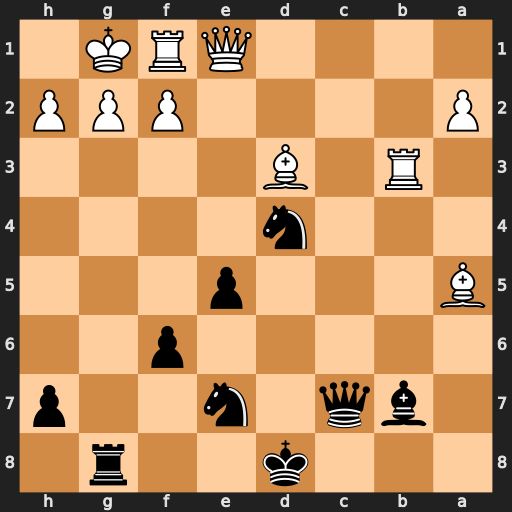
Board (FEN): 3k2r1/1bq1n2p/5p2/B3p3/3n4/1R1B4/P4PPP/4QRK1
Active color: b
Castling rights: -
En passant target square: -
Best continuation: Rxg2+ Kh1 Rg1+ Kxg1 Nf3+ Kh1 Nxe1+ Rxb7 Qxa5